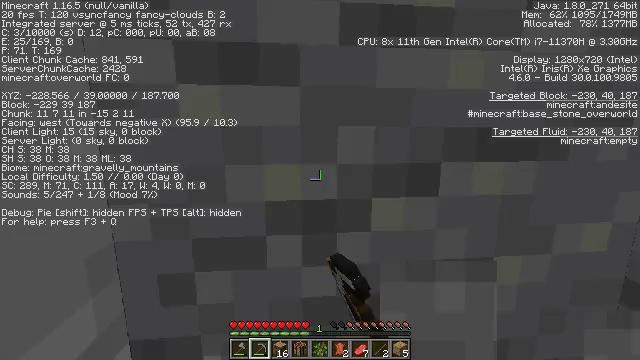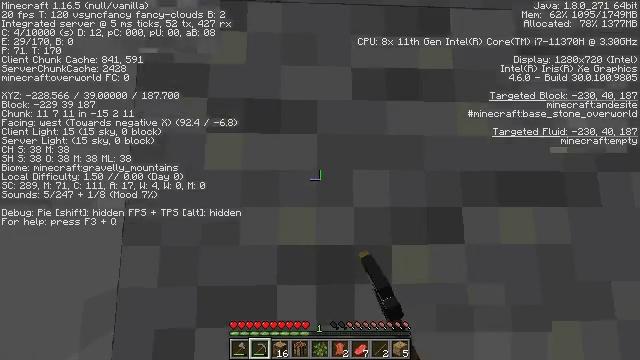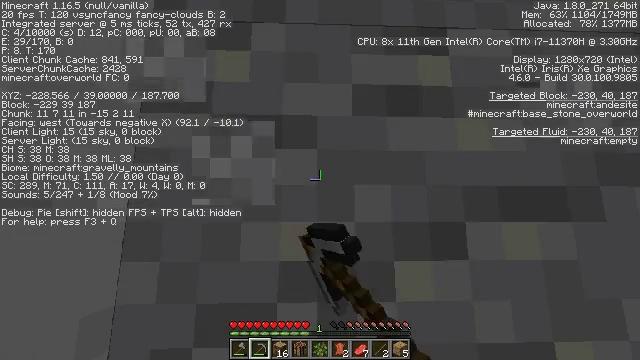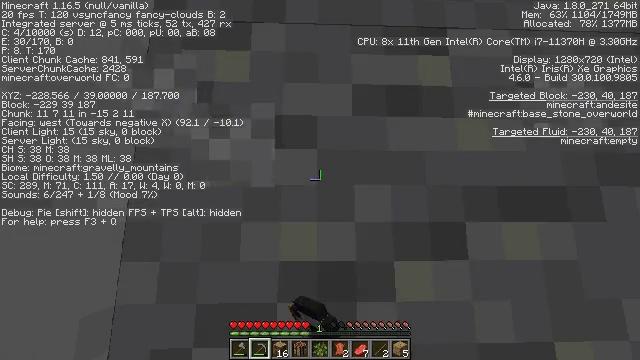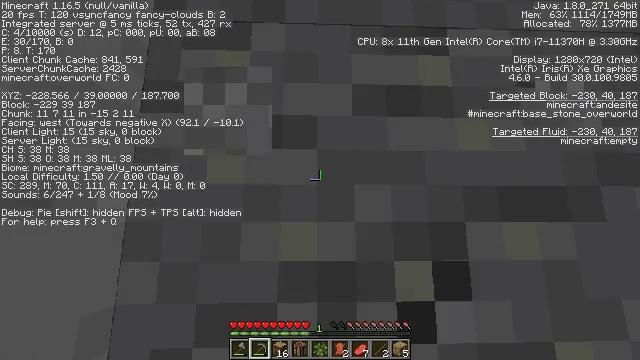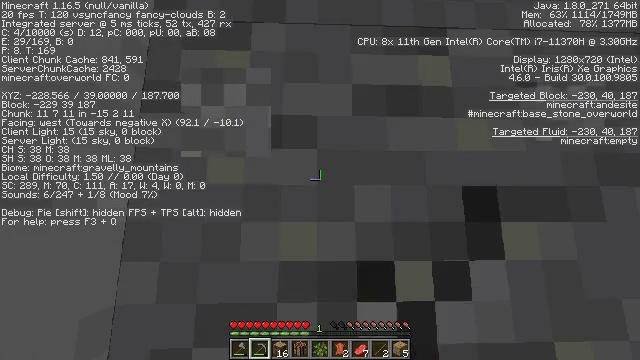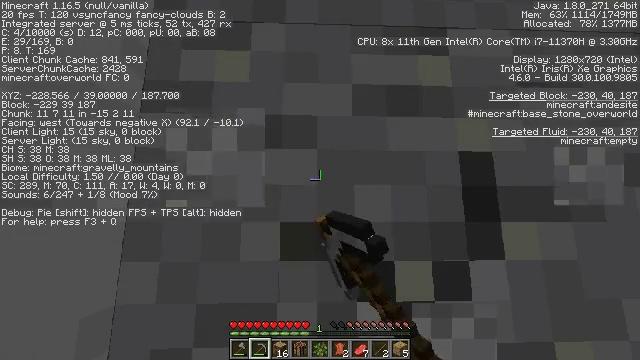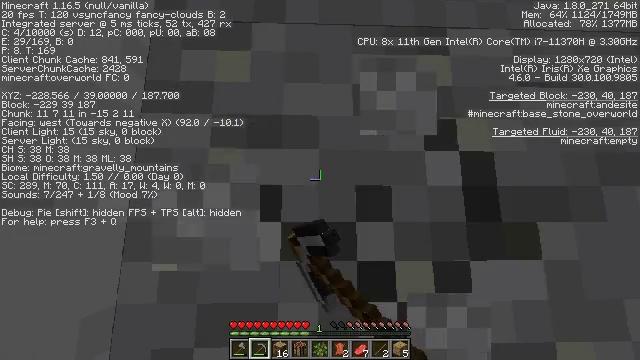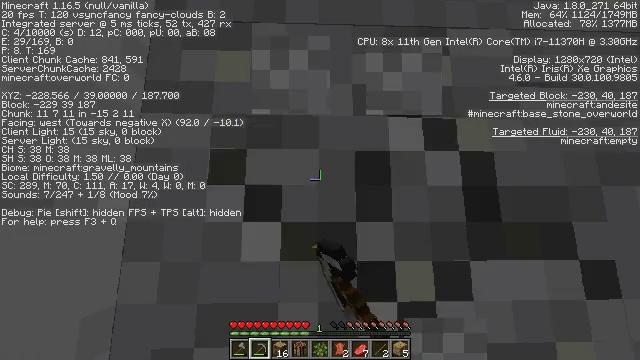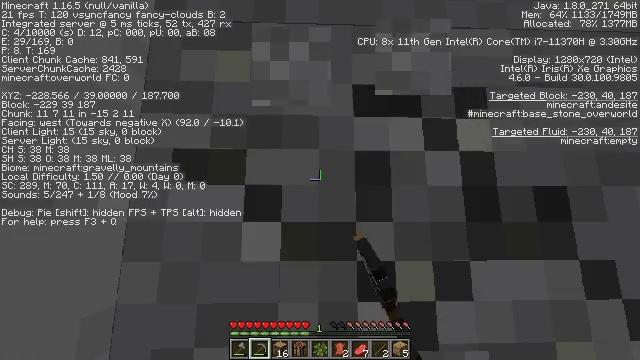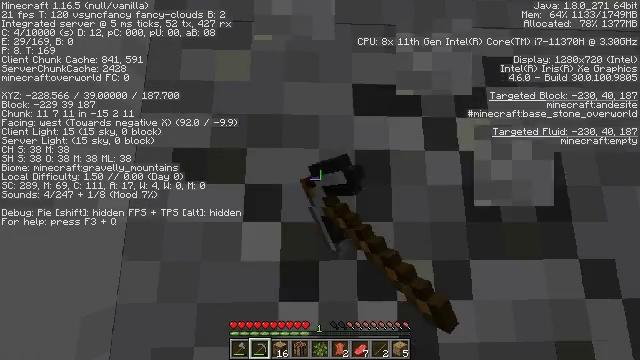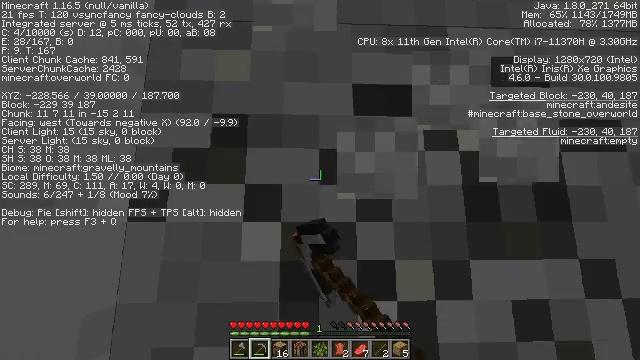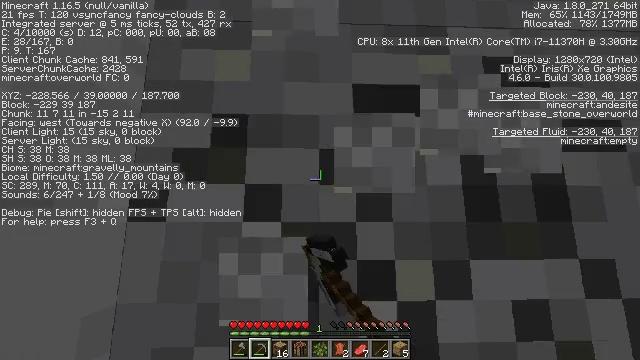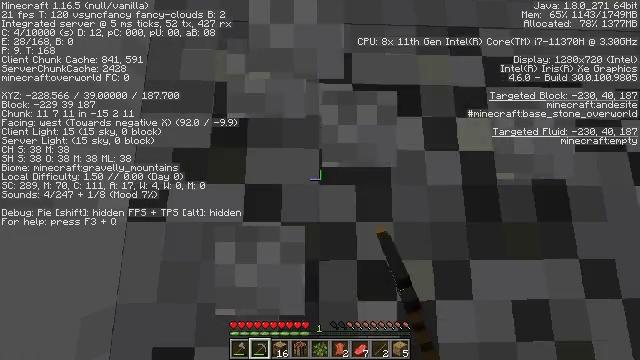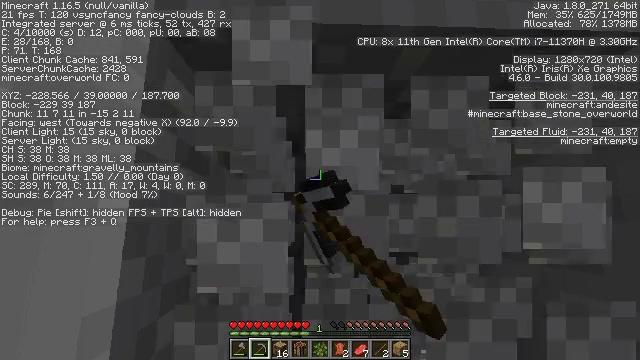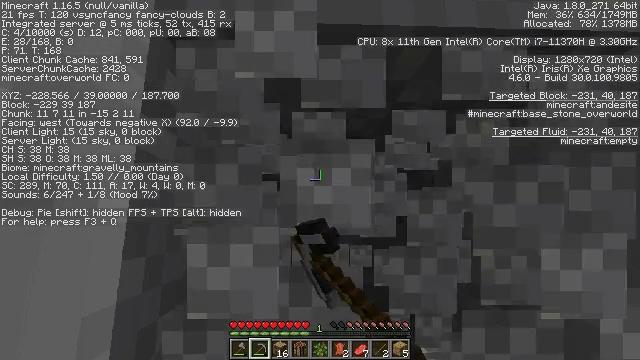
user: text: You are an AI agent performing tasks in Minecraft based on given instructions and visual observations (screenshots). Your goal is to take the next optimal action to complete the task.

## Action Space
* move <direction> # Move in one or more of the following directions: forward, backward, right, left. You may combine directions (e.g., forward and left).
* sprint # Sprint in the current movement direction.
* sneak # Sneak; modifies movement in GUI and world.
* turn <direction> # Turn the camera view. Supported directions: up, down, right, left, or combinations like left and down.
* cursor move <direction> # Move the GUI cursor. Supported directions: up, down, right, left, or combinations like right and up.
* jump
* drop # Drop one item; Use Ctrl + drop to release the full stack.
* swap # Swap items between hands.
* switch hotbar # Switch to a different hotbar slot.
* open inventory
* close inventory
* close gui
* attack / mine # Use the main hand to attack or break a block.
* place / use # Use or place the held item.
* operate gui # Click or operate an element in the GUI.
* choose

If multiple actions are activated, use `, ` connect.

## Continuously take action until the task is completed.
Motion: motion action
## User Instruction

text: Mine the andesite underground.
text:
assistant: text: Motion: turn left and up, attack / mine
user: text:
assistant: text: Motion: turn up, attack / mine
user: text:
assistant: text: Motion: attack / mine
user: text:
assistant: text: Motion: attack / mine
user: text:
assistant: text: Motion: attack / mine
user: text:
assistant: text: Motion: attack / mine
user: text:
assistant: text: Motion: attack / mine
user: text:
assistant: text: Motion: attack / mine
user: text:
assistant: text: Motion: attack / mine
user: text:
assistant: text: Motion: attack / mine
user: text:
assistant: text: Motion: attack / mine
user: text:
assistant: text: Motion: attack / mine
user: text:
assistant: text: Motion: attack / mine
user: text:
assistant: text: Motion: attack / mine
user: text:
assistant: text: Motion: attack / mine
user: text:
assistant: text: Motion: attack / mine
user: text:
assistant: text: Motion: attack / mine
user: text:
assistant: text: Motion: attack / mine
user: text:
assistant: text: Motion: attack / mine
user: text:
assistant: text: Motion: attack / mine
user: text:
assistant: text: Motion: attack / mine
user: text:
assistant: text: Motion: attack / mine
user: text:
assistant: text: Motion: attack / mine
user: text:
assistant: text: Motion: attack / mine
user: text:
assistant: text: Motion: attack / mine
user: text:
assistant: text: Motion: attack / mine
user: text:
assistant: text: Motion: attack / mine
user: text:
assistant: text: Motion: turn left and down, attack / mine
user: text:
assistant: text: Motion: turn left and down, attack / mine
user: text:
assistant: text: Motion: turn down, attack / mine